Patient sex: F
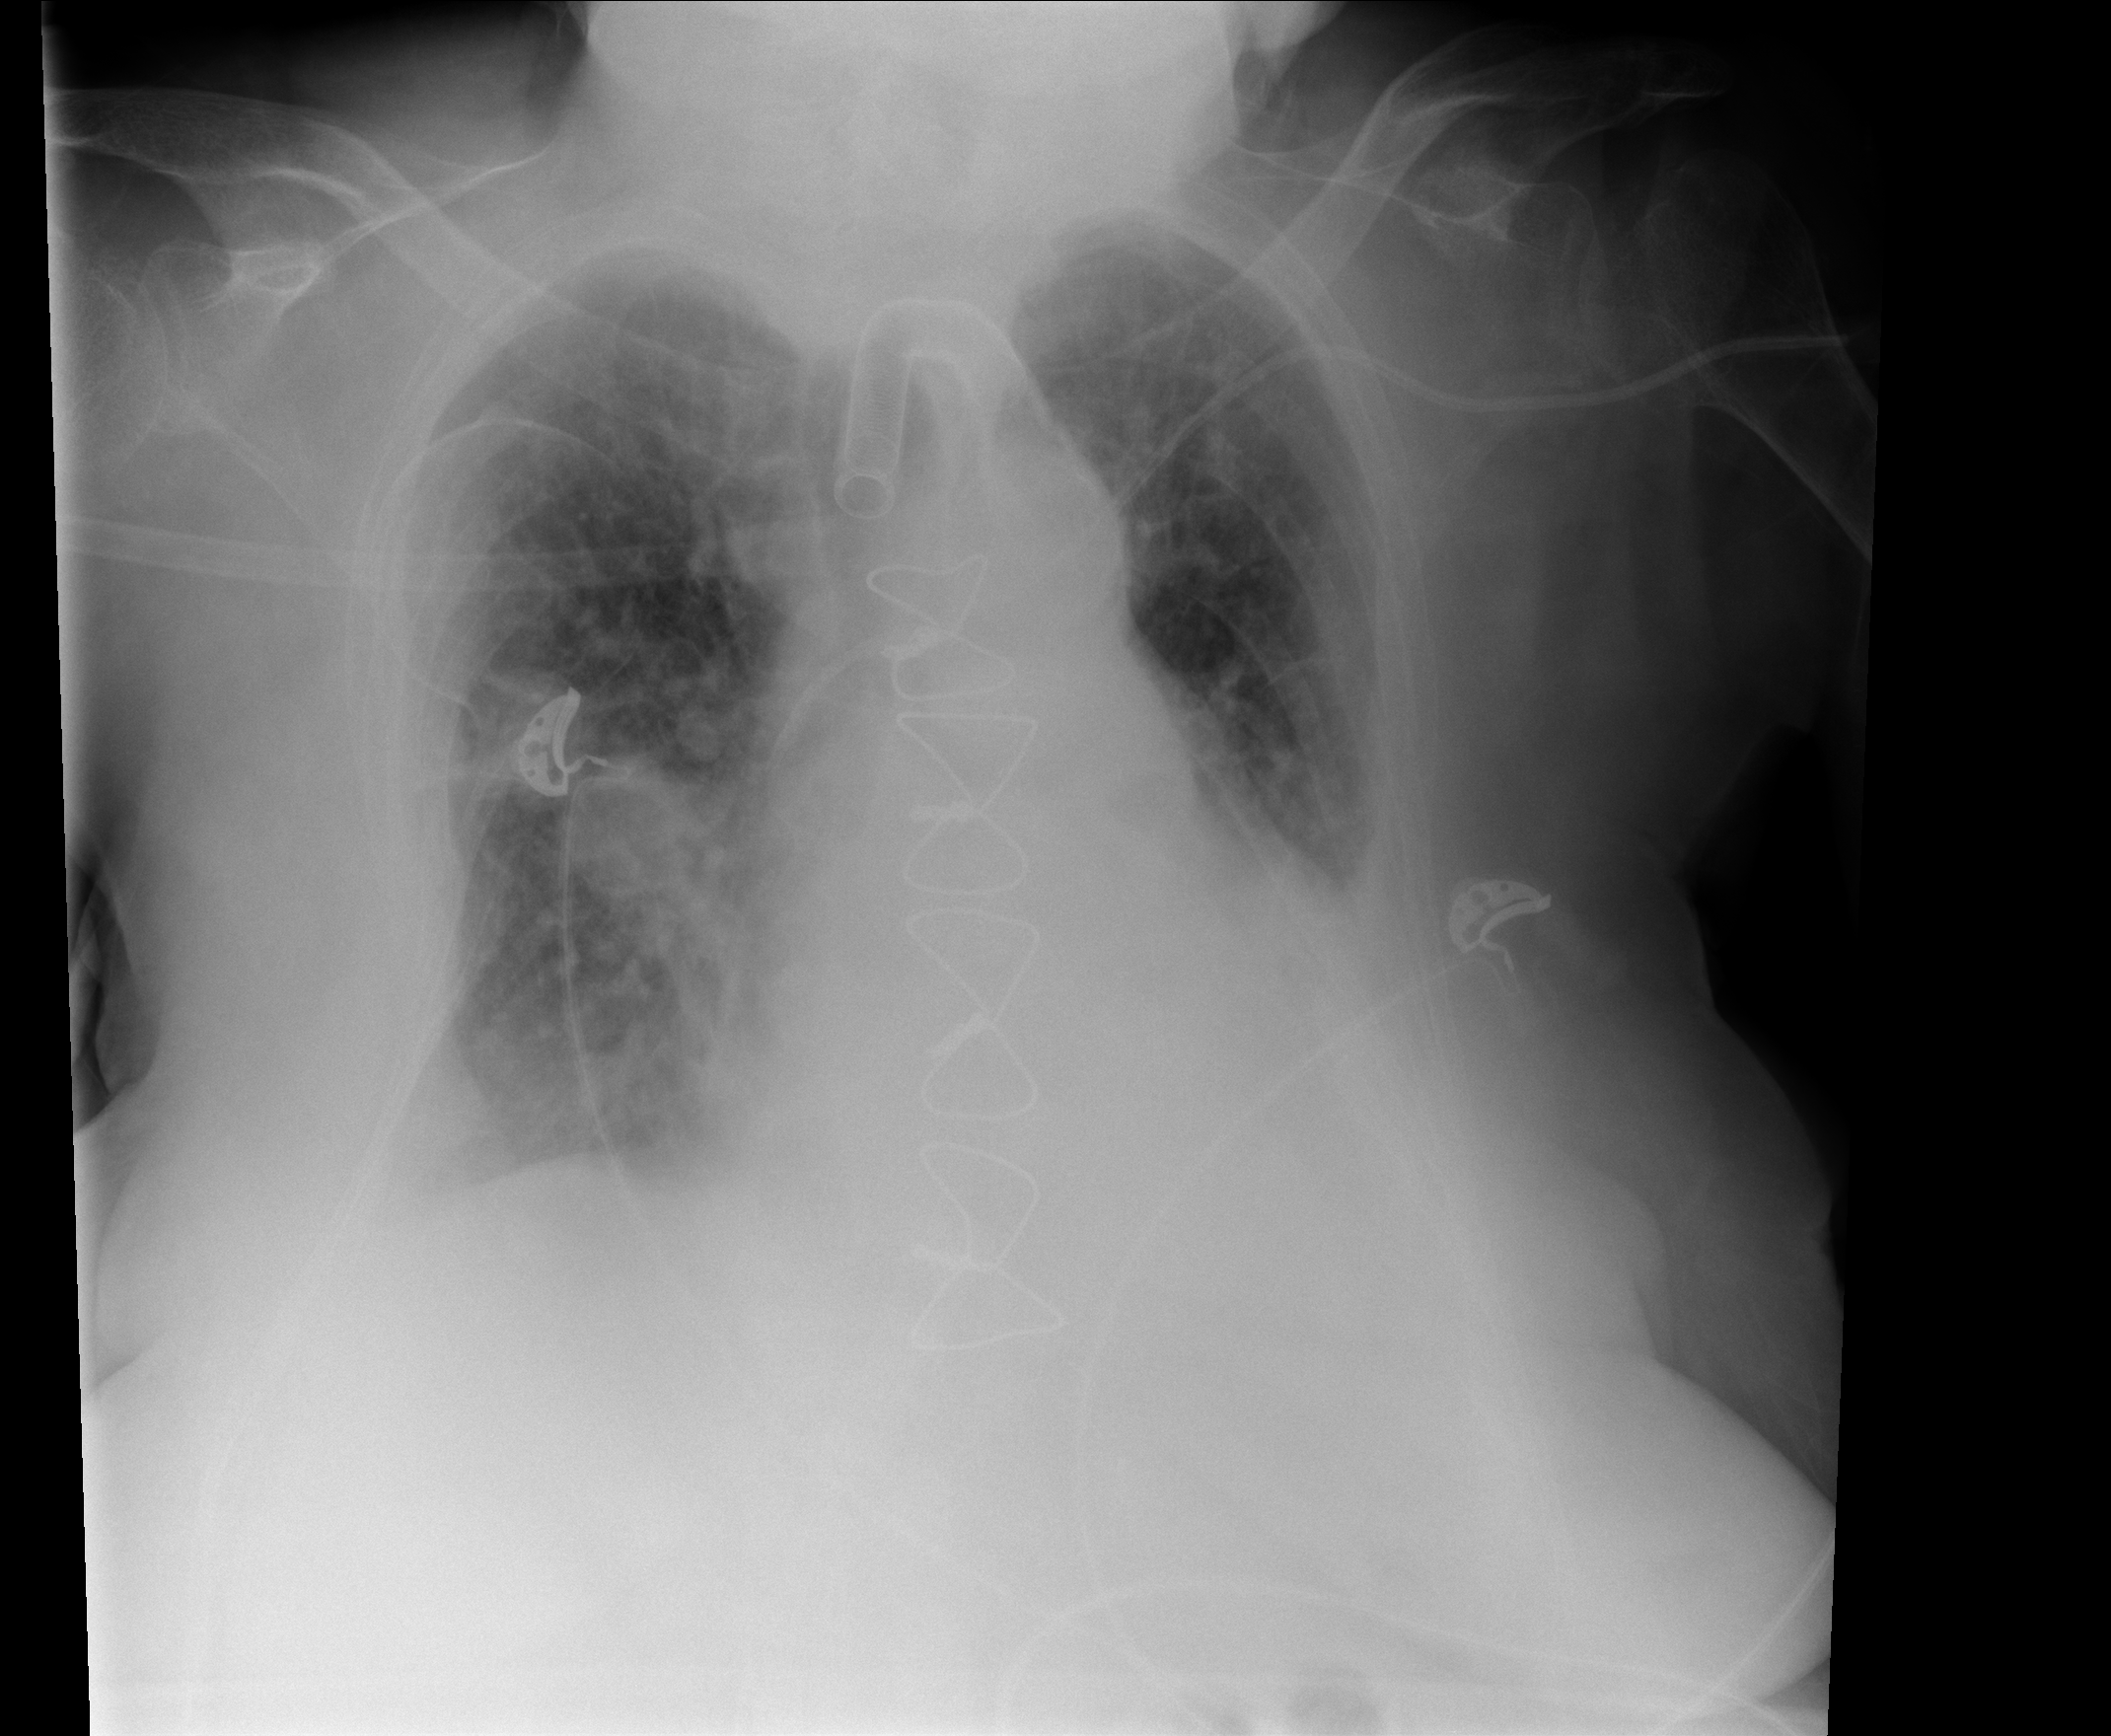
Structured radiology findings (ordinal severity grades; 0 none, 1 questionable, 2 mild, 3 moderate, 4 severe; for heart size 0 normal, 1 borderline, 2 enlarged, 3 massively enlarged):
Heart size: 2
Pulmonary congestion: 2
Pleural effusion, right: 2
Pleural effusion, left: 3
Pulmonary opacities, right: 1
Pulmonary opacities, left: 1
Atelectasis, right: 2
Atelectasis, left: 2